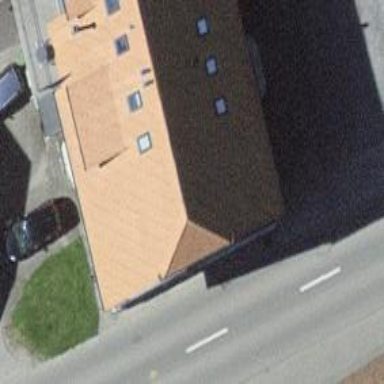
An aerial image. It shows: Restaurant.